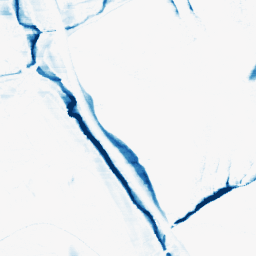
Category: morphological
Decomposition family: morphological_rect
Decomposition parameters: operation: closing
width: 20
height: 3
Upsampling method: lanczos
Upsampling parameters: scale: 2
Upsampling scale: 2